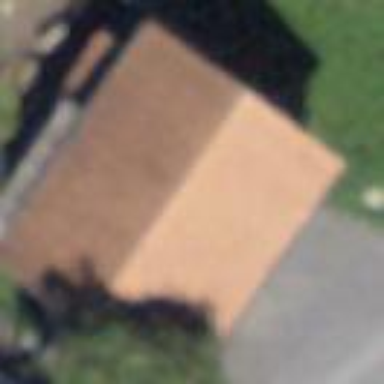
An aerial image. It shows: Shed.